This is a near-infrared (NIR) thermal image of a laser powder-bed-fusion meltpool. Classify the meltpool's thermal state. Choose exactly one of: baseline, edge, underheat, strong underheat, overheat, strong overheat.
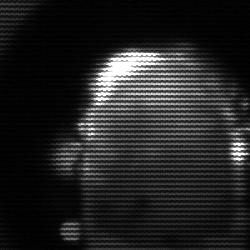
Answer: baseline